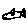
Label: fish